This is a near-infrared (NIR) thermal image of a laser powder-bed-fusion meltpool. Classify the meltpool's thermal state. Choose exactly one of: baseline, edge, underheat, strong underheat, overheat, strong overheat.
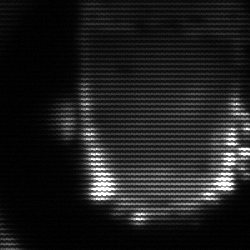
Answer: baseline